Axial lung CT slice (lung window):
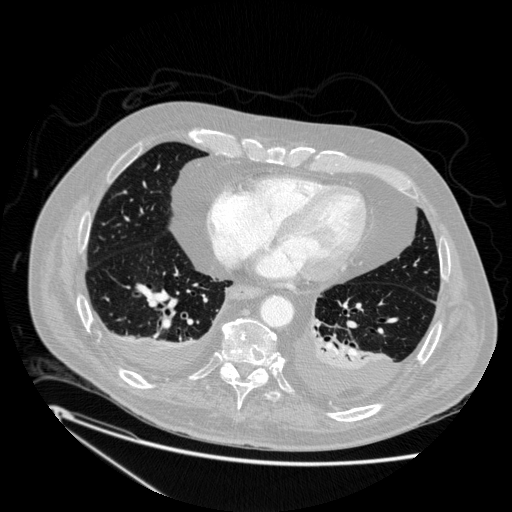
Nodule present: no